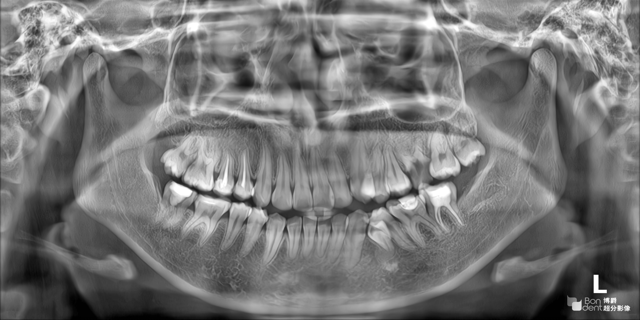
adult